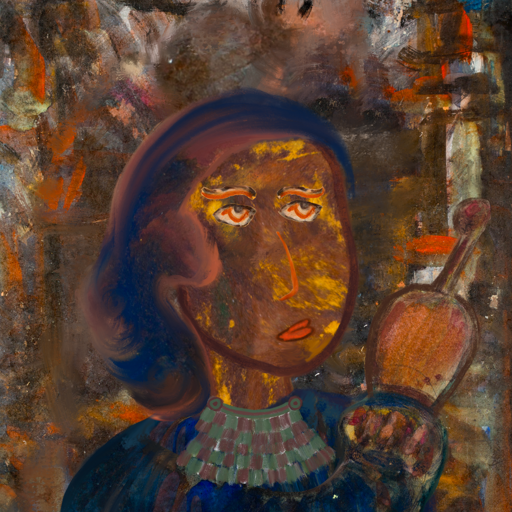
Background: GypsyQueen, Head And Neck Side: Comrade, Face Side: Experience, Bust: Pipe, Hair Side: Mother_And_Son_Son, Head Accessory: Blank, Second Necklace: After_Raid, Necklace: Blank, Baby: Blank